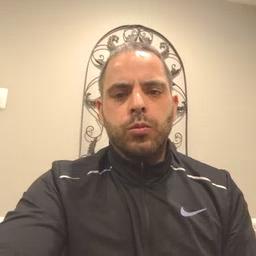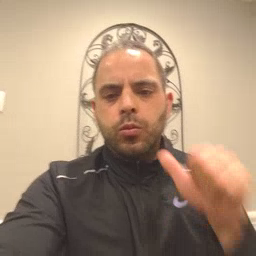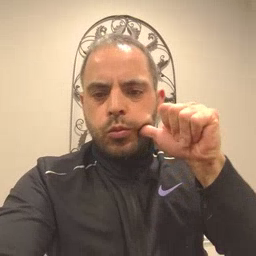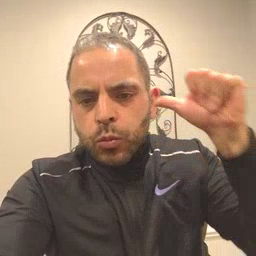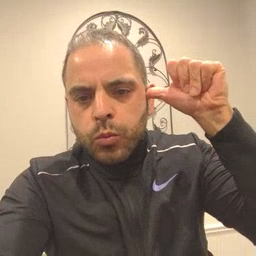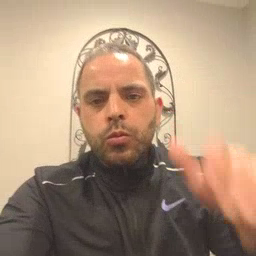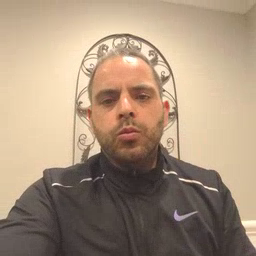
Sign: yesterday